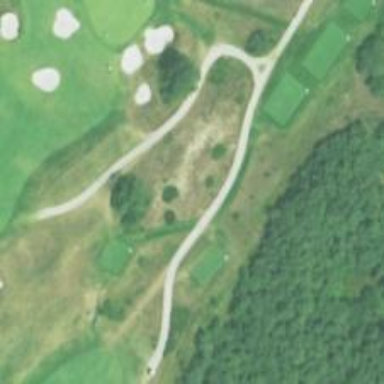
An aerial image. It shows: Pathway for golfing.